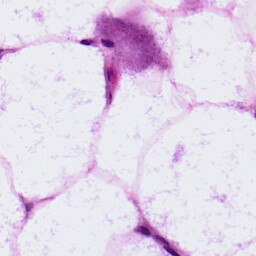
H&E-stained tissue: LymphNode